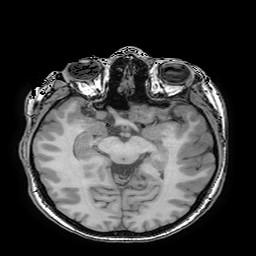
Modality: T1w
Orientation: coronal
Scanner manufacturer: ge
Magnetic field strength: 3 T
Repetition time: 0.009184 s
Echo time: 0.00368 s